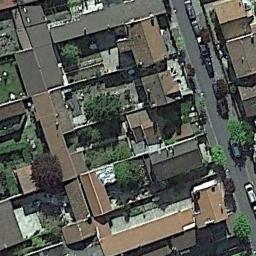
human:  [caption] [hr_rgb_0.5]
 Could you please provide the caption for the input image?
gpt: The dense residential is next to the road with some cars .

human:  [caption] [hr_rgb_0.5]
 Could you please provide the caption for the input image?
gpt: A dense residential area has lots of houses with small yards and some roads go through the residential area .

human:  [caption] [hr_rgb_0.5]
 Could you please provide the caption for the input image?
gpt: The residential area is off the highway .

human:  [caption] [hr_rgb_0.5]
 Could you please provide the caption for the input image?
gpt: There are many roads in densely populated areas and densely arranged houses and trees of different sizes and shapes .

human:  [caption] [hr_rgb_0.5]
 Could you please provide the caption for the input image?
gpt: There are brown and gray buildings on a dense residential area .